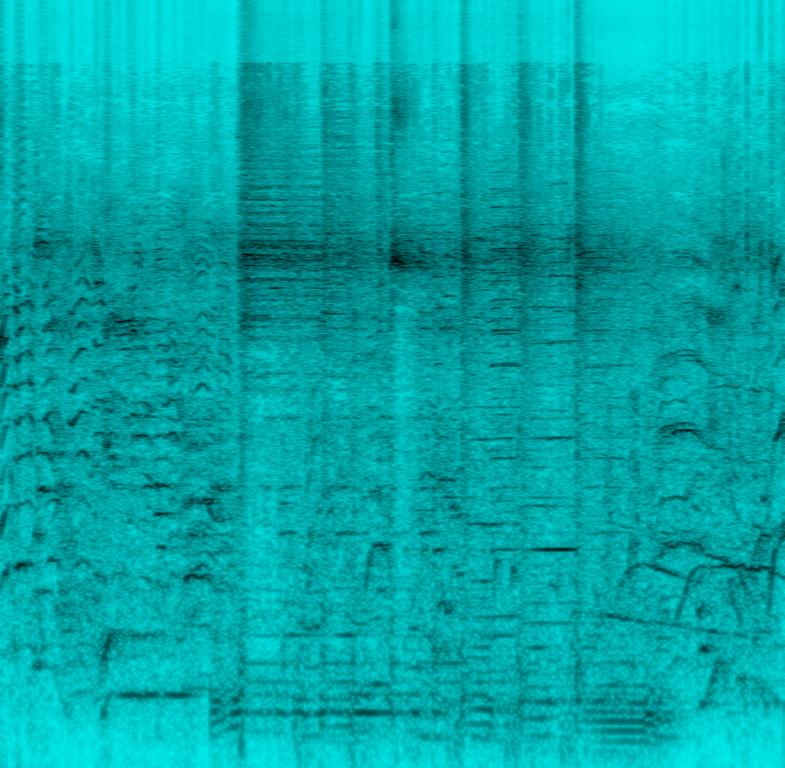
This song contains an acoustic drum playing along with a bass and an accordion melody creating a cheerful atmosphere. The crowd is so loud. Cheering, screaming and laughing. This song may be playing at a local event.